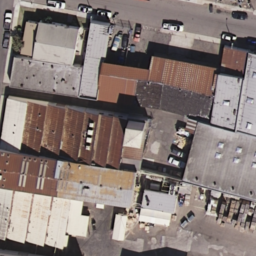
Label: buildings